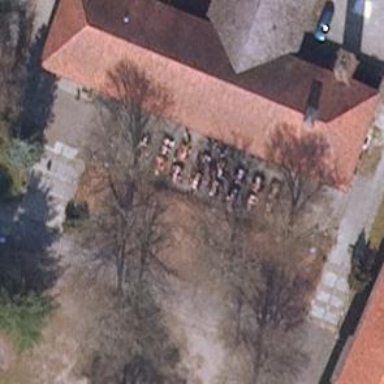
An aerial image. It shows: Restaurant building.